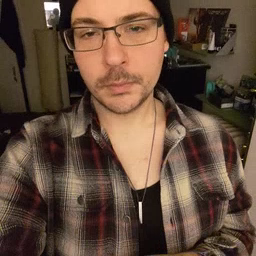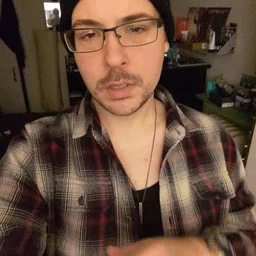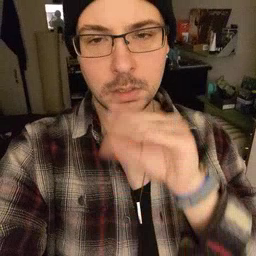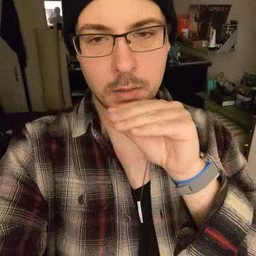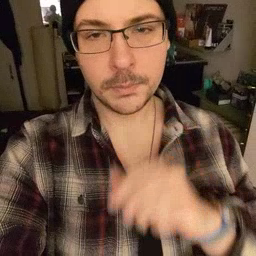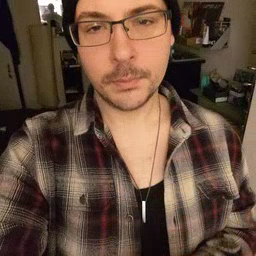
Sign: duck